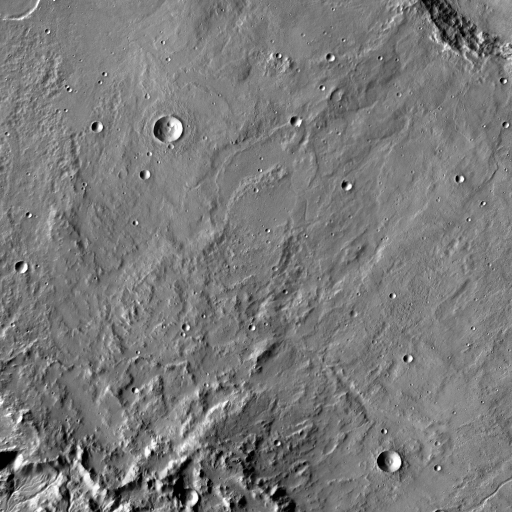
Crater classes present: Background, Other, Buried, Secondary